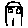
Label: house